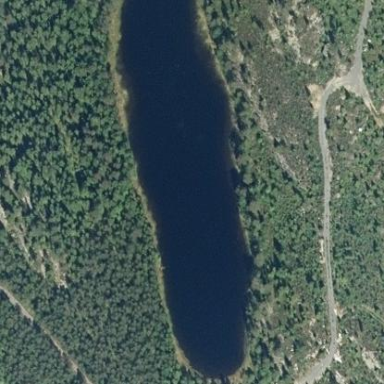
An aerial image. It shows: Serene lake surrounded by nature.